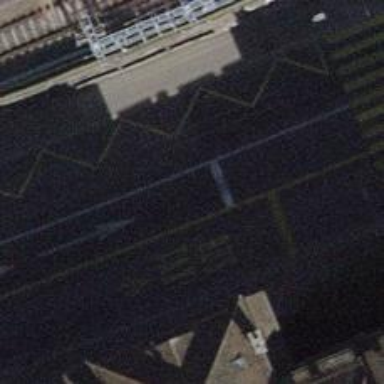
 featuring trolley wires. There is bus lane on the right and shared bus and cycle lane on the right side as well."